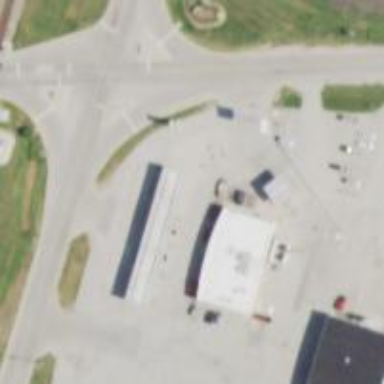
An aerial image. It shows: Convenience shop.